Question: I have a matrix that looks like the following.

I want to take the column 3 values and put them in another matrix, according to the following rule.
The value in the Column 5 is the row index for the new matrix, and Column 6 is the column index. Therefore 20 (taken from 29,3) should be in Row 1 Column 57 of the new matrix, 30 (from 30,3) should in Row 1 column 4 of the new matrix, and so on.
If the value in column 3 is NaN then I want NaN to be copied over to the new matrix.
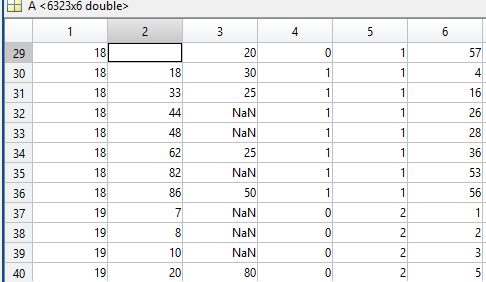
Answer: Example:
'''
% matrix of values and row/column subscripts
A = [
20 1 57
30 1 4
25 1 16
nan 1 26
nan 1 28
25 1 36
nan 1 53
50 1 56
nan 2 1
nan 2 2
nan 2 3
80 2 5
];
% fill new matrix
B = zeros(5,60);
idx = sub2ind(size(B), A(:,2), A(:,3));
B(idx) = A(:,1);
'''
There are a couple other ways to do this, but I think the above code is easy to understand. It is using <URL>.
---
Assuming you don't have duplicate subscripts, you could also use:
'''
B = full(sparse(A(:,2), A(:,3), A(:,1), m, n));
'''
(where 'm' and 'n' are the output matrix size)
Another one:
'''
B = accumarray(A(:,[2 3]), A(:,1), [m,n]);
'''